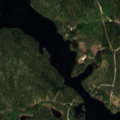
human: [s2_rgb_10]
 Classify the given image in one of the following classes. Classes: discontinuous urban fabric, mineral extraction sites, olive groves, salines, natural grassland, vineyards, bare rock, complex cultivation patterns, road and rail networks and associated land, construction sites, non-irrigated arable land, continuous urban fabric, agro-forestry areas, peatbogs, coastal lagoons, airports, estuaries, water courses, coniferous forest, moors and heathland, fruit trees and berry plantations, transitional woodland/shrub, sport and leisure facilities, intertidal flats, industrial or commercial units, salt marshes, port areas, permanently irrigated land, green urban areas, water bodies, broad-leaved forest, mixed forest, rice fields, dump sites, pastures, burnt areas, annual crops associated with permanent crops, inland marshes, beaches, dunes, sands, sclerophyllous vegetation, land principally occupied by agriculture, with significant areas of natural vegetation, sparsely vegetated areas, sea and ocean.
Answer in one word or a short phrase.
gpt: coniferous forest, water bodies